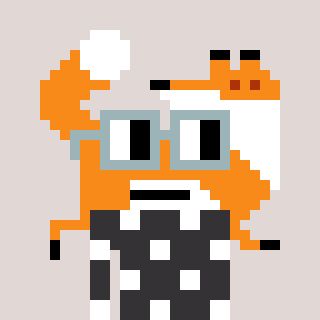
a pixel art character with square dark gray glasses, a fox-shaped head and a grayscale-colored body on a warm background